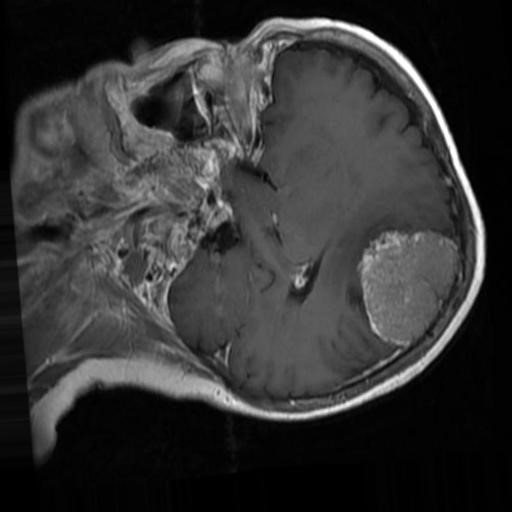
Label: brain_menin